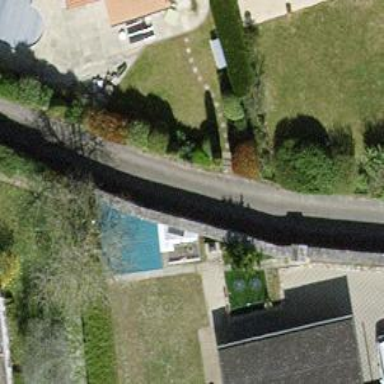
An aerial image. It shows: Wall barrier.